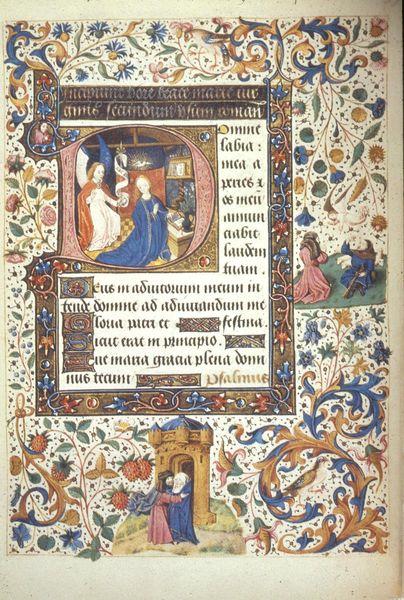
Titel: Stundenbuch der Maria von Burgund
Künstler: Liévin van Lathem
Institution: Wien, Österreichische Nationalbibliothek
Schlagwörter: blumen, bunt, elegant, blüten, rot, malerei, muster, ornament, bibel, rahmen, turm, engel, ranken, schrift, papier, floral, ornamente, buch, erdbeeren, druck, seite, illustration, text, buchdruck, seiten, griechisch, elisabeth, zeilen, maria, fraktur, handschrift, verkündigung, latein, schriftband, gabriel, buchmalerei, verkündung, majuskel, erdbeere, minuskeln, illumination, ss, orn<ment